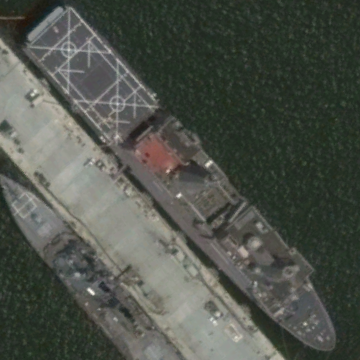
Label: combat